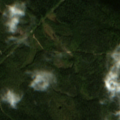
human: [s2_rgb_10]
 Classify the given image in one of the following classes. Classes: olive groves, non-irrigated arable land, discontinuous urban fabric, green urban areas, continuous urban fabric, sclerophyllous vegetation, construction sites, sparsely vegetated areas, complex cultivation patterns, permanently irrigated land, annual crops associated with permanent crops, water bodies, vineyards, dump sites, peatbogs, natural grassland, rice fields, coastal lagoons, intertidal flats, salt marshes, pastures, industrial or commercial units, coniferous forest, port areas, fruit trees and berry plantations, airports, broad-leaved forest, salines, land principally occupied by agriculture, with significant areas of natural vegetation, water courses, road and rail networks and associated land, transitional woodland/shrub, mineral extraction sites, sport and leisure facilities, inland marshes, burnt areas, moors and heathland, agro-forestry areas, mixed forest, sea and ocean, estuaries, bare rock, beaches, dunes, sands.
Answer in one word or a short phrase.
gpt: coniferous forest, transitional woodland/shrub